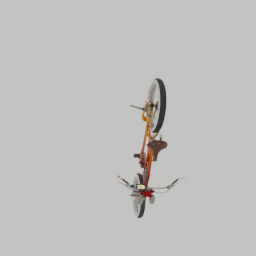
Label: mechanical